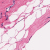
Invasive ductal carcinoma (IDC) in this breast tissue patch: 0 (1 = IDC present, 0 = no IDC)